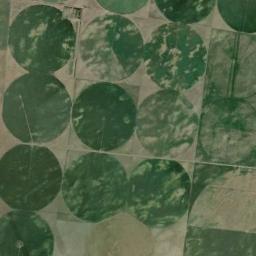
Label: circular_farmland